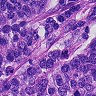
Metastatic tissue present: yes